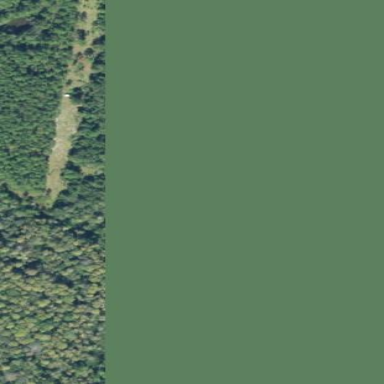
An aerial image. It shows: Mixed leaf woodland.